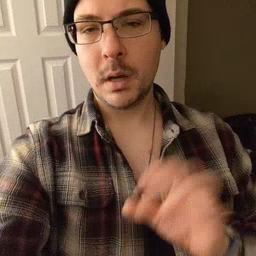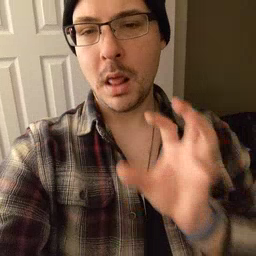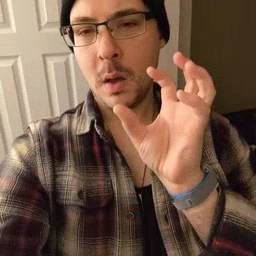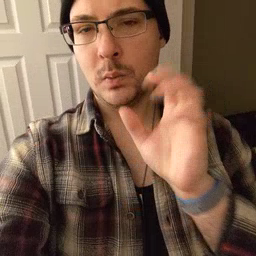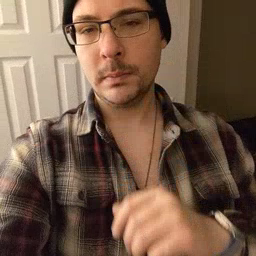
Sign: cloud